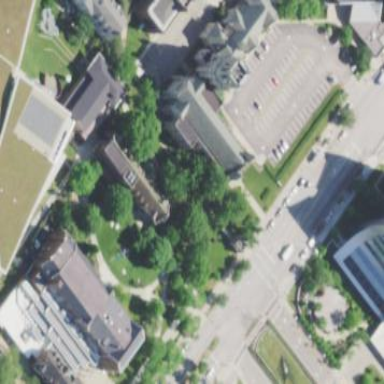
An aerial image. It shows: Church which is place of worship.